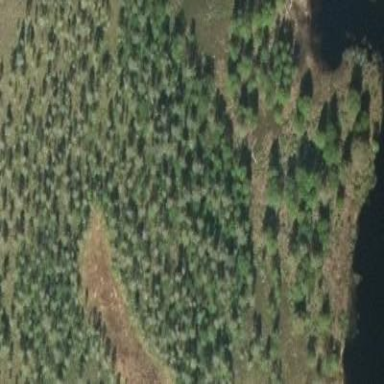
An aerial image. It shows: Woodland with needle-leaved trees.